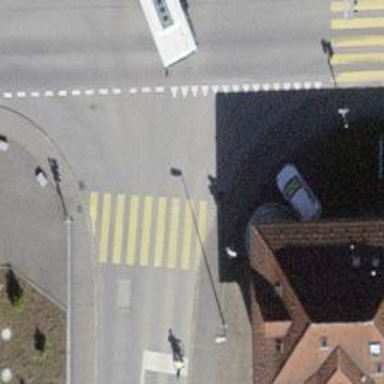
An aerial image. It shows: Road crossing with traffic signals.